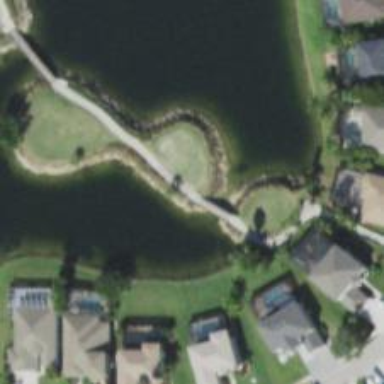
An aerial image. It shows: Path on bridge designed for golf carts.